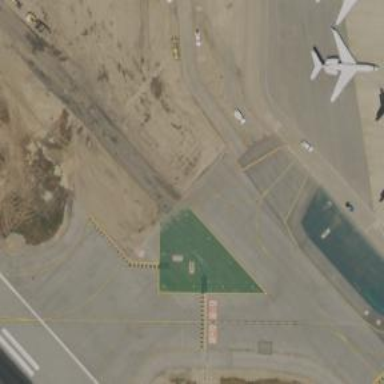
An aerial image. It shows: Image of taxiway at airport.